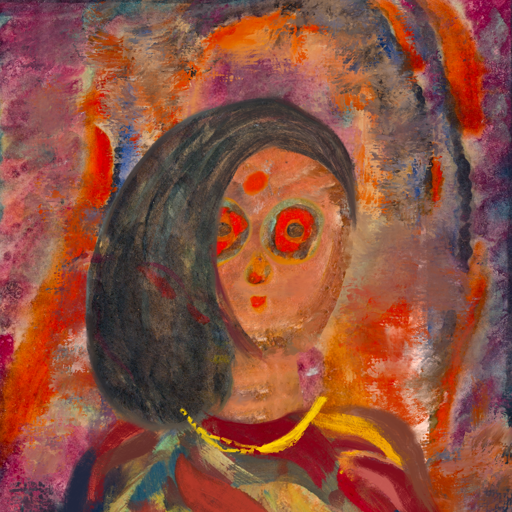
Background: Experience, Head And Neck Front: Boggyland, Face Front: Sisters, Bust: Mother_And_Son_Son, Hair Front: Gypsy_Mother, Head Accessory: Blank, Second Necklace: Blank, Necklace: Irani_1, Baby: Blank